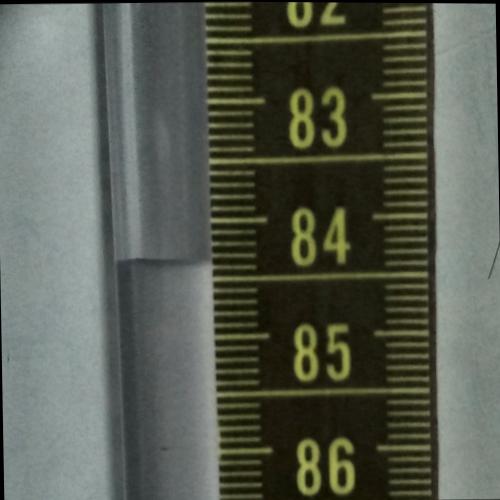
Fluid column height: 84.4 cm